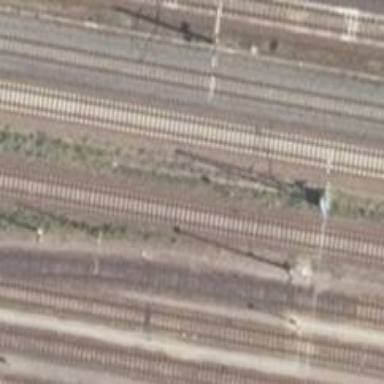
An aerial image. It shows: Railway milestone.